Aerial crown-view tile of a tropical tree (Barro Colorado Island, Panama), acquired 20250414:
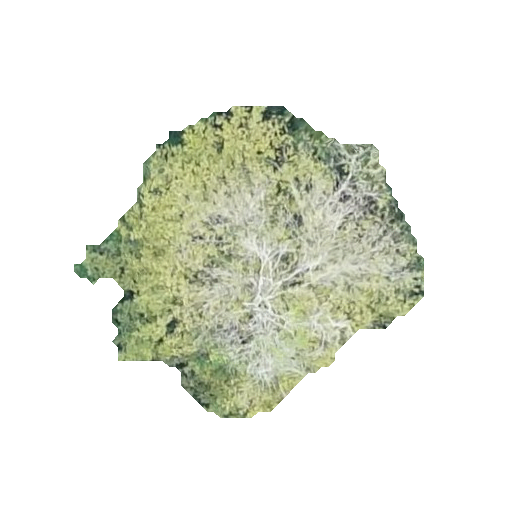
Species: Alseis blackiana
GBIF accepted scientific name: Alseis blackiana
Crown area: 102.407 m²